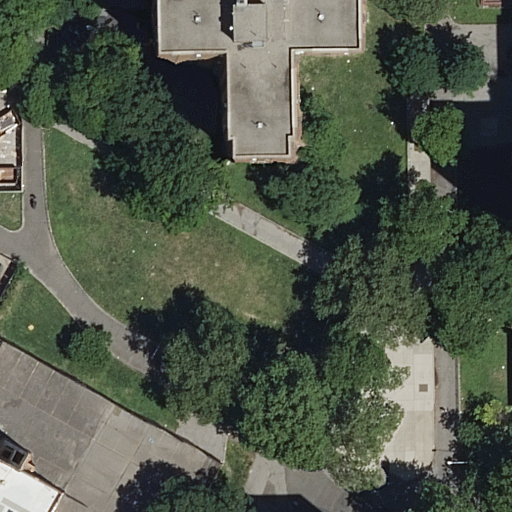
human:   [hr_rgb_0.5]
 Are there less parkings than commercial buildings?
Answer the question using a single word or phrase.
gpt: no

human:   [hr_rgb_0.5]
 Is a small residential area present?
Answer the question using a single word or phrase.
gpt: no

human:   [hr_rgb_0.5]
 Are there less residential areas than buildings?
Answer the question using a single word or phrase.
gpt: yes

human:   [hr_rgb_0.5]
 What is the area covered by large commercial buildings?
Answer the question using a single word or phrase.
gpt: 0m2

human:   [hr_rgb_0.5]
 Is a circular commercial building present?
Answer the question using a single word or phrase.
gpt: no

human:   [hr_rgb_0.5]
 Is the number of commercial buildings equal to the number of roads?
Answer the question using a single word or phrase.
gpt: no

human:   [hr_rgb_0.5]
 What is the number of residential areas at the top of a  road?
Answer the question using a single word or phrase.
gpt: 1

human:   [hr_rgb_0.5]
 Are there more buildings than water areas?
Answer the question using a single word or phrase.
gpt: yes

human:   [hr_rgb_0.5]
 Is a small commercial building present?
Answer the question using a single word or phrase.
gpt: no

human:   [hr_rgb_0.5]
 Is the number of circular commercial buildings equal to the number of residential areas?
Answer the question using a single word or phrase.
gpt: no

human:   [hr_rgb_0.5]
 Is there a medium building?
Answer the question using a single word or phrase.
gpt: yes

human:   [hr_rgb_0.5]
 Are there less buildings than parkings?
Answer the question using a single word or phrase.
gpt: no

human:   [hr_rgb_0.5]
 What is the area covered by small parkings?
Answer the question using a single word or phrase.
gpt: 8m2

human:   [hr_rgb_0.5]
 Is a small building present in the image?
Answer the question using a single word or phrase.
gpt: no

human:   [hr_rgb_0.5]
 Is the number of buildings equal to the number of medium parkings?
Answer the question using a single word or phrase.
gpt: no

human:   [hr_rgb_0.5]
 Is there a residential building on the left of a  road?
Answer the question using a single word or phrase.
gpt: yes

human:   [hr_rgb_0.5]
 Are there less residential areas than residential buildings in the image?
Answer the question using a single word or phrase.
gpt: yes

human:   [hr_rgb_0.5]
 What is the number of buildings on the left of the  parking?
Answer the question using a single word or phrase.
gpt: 0

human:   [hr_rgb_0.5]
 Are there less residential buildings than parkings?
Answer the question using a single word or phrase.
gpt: no

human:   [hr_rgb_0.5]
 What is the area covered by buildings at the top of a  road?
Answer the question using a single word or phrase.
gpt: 686m2

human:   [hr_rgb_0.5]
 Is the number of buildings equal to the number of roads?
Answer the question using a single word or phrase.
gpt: yes

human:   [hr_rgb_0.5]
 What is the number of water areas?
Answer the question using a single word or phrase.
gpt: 0

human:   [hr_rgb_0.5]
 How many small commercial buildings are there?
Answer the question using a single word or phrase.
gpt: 0

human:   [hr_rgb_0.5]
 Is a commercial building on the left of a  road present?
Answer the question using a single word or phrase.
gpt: no

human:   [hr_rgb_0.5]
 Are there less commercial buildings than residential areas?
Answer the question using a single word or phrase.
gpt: yes

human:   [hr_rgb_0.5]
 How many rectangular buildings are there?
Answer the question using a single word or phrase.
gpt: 0

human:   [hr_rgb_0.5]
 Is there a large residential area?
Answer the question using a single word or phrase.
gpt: yes

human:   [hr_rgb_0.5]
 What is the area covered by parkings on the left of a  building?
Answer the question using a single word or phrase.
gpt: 8m2

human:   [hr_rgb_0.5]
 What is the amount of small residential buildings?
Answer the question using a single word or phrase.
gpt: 0

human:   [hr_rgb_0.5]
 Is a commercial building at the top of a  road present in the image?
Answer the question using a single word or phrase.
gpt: no

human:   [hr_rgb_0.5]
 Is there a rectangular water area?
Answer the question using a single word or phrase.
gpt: no

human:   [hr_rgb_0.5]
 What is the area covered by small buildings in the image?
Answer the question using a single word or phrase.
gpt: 0m2

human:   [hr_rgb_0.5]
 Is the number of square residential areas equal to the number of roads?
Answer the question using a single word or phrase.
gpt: no

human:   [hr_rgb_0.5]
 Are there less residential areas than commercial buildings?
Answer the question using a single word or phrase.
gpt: no

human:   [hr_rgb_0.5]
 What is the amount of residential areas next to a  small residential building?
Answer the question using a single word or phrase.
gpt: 0

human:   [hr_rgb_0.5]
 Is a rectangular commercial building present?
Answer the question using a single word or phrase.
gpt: no